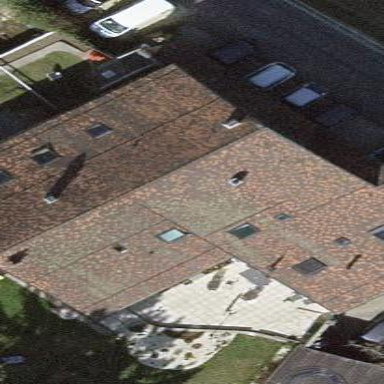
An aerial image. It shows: Gabled roof apartments building.